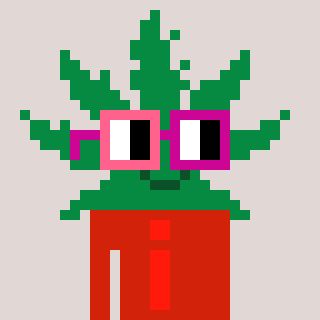
a pixel art character with square pink and red glasses, a weed-shaped head and a red-colored body on a warm background